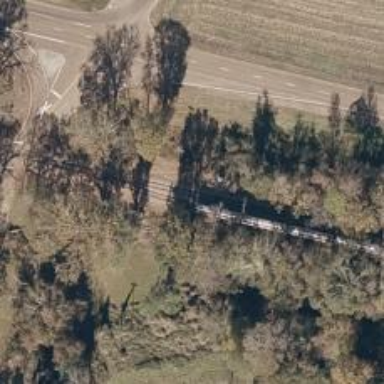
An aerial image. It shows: Railway track.